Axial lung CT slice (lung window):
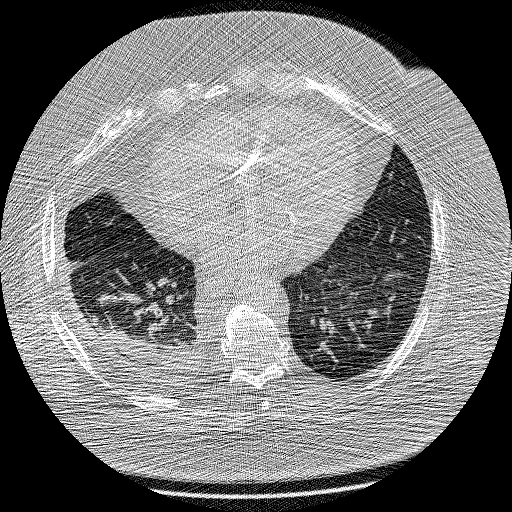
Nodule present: no